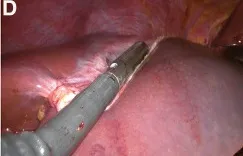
Intraoperative images. (D) Intraoperative ultrasound was used to determine tumor boundaries.
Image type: medical_photograph (other_medical_photograph)